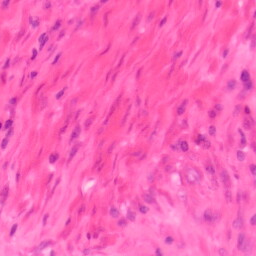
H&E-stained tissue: Colon